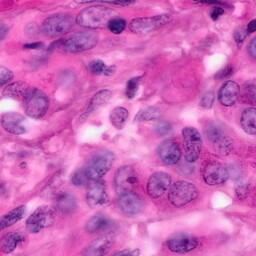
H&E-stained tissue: Pancreatic